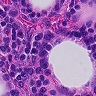
Metastatic tissue present: no